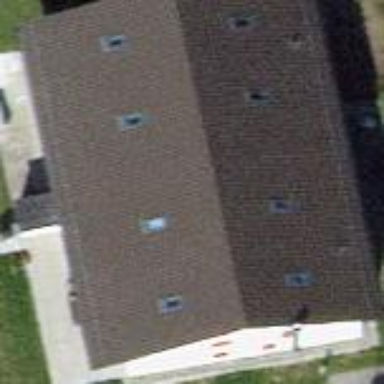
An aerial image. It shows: Semi-detached house with gabled roof.